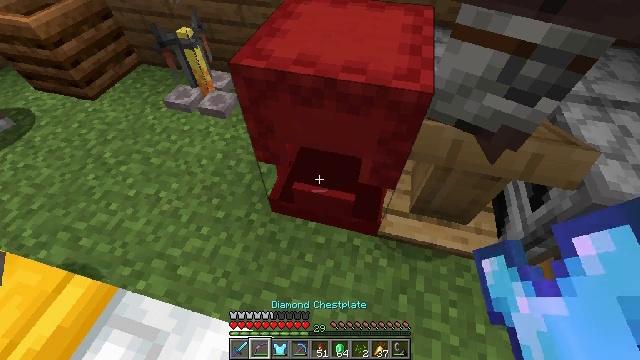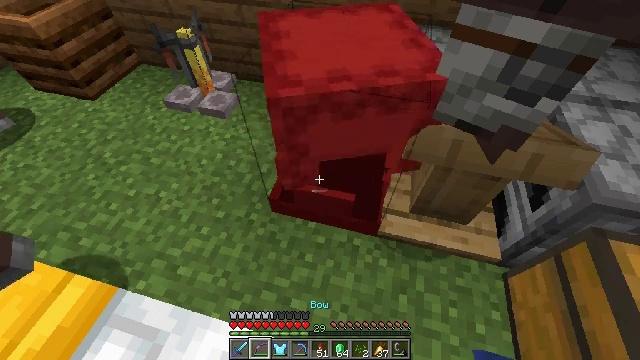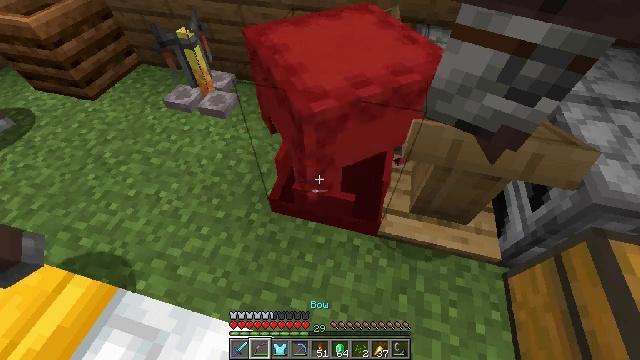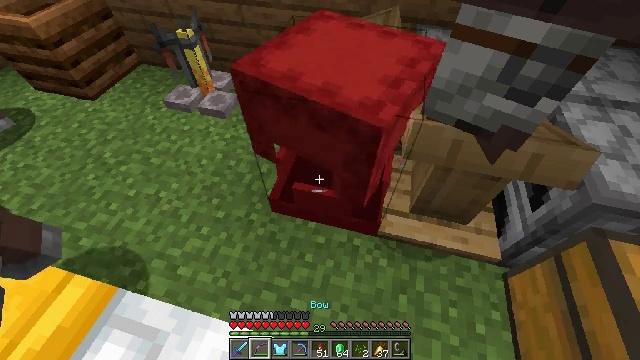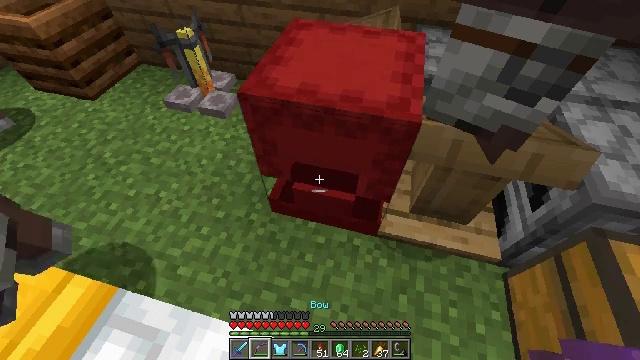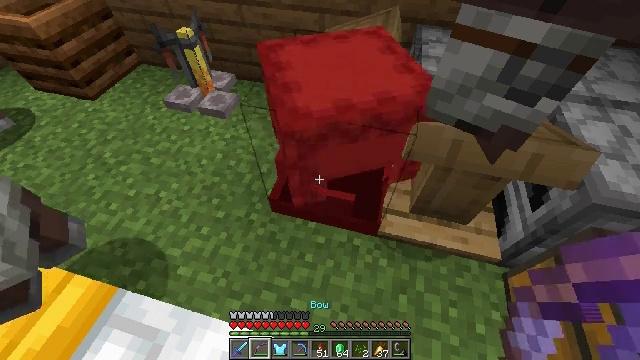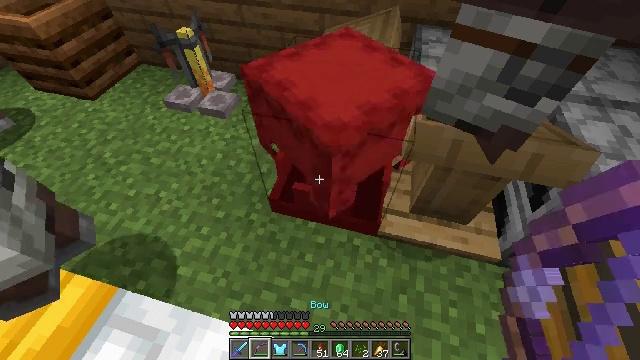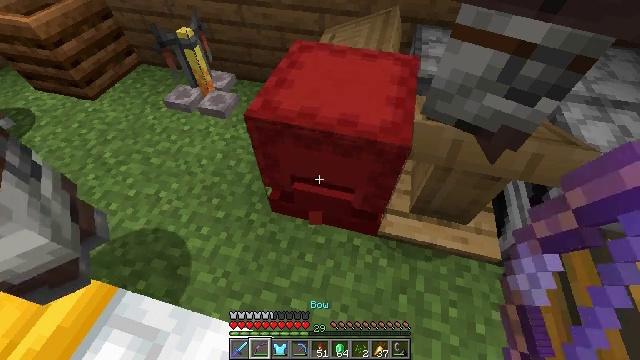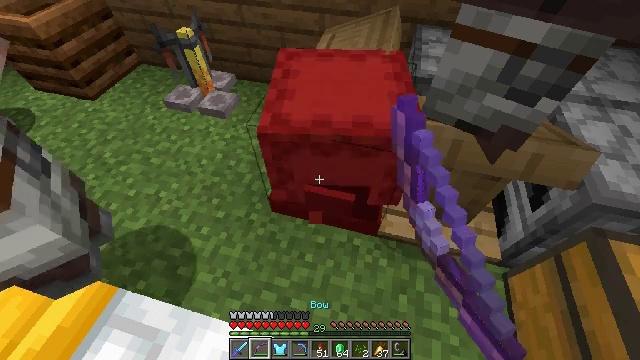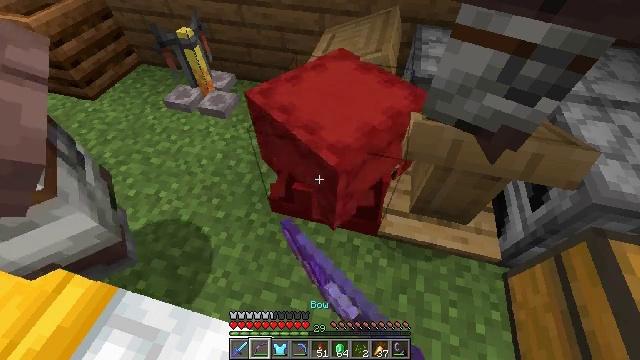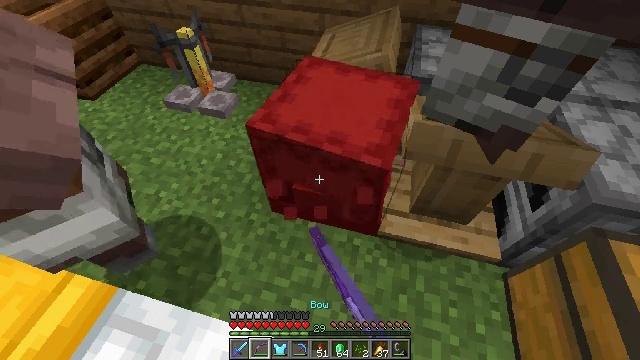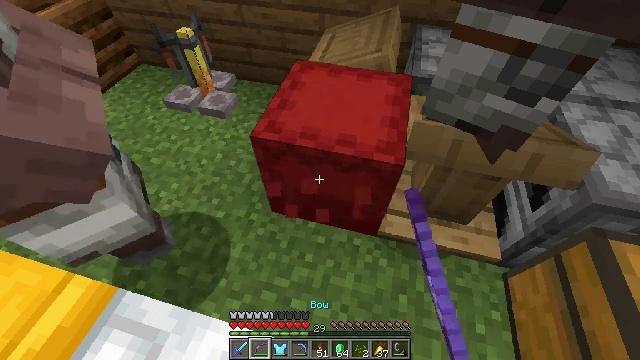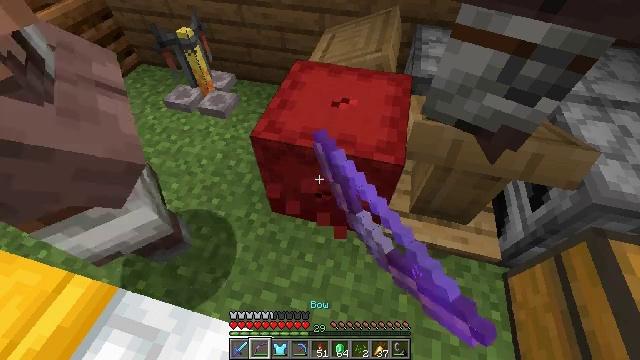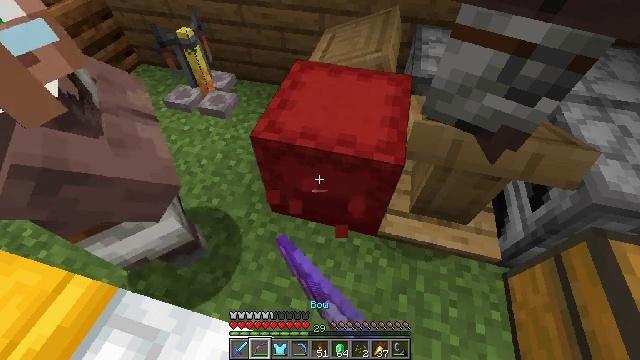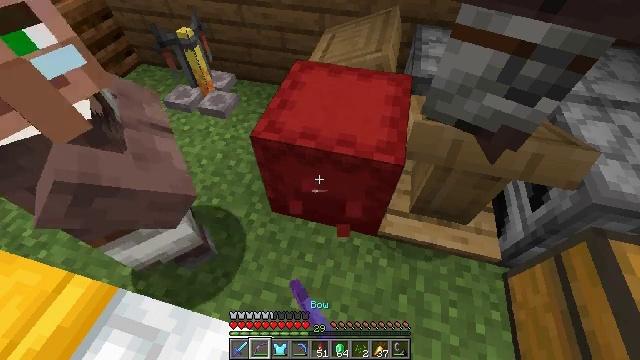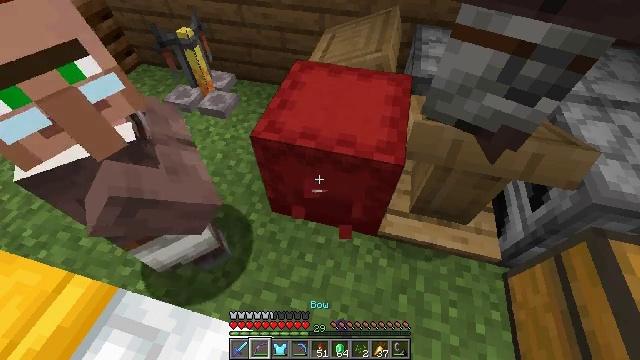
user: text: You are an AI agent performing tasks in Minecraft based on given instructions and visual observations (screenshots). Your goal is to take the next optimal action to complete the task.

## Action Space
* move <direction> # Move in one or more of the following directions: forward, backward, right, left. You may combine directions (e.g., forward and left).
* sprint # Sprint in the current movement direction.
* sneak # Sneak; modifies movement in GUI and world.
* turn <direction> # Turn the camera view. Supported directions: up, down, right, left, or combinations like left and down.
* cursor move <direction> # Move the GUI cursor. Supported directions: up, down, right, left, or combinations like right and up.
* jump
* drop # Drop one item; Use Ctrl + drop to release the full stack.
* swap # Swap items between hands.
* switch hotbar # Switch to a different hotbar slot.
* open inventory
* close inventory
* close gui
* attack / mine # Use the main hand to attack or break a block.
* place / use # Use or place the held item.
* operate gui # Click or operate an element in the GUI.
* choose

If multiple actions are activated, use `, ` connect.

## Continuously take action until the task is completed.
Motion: motion action
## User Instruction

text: Destroy the red shulker box for reuse.
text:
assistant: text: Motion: switch to hotbar 2
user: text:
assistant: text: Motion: switch to hotbar 2
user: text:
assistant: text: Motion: switch to hotbar 2
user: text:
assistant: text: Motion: no_op
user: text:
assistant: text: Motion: no_op
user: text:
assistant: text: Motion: no_op
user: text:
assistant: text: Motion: attack / mine
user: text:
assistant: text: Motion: attack / mine
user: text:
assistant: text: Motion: attack / mine
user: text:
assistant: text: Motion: attack / mine
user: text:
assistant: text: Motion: attack / mine
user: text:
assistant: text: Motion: attack / mine
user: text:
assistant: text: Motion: no_op
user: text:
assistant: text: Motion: no_op
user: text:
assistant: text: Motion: no_op
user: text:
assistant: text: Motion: switch to hotbar 3, 4
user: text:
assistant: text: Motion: switch to hotbar 3, 4
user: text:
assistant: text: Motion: attack / mine
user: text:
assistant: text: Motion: attack / mine
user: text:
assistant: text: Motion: attack / mine
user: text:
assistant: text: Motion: attack / mine
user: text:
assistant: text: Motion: attack / mine
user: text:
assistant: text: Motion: attack / mine
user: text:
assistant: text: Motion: attack / mine